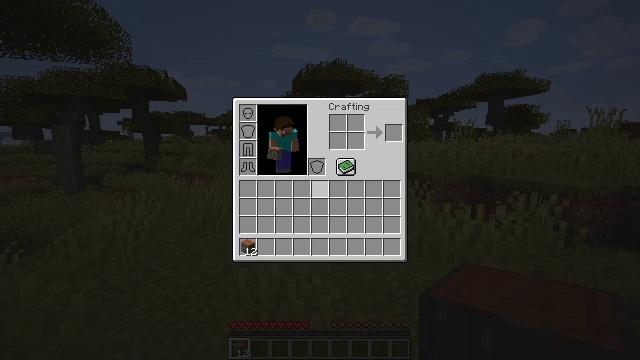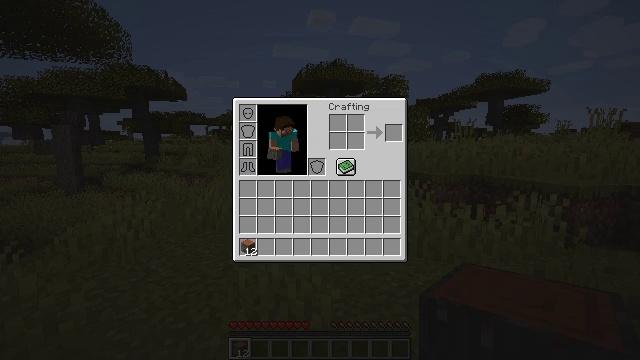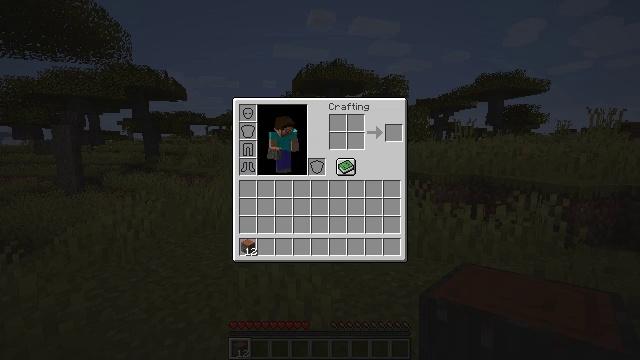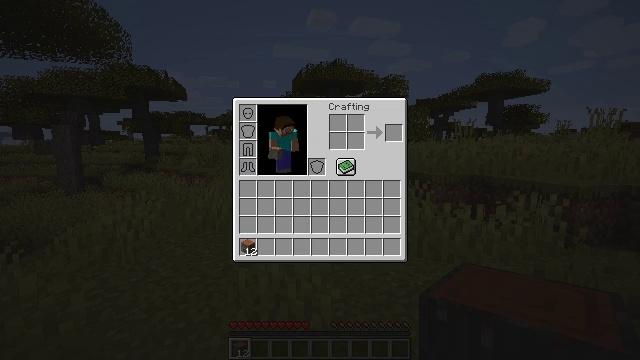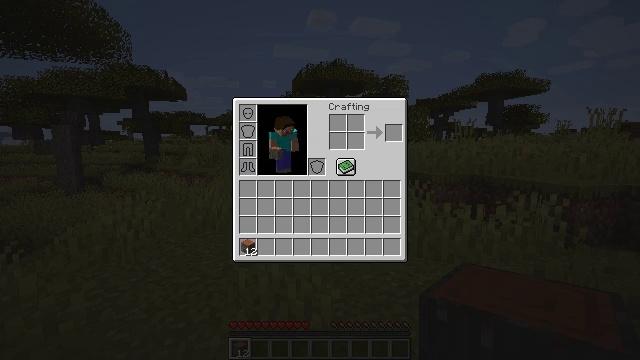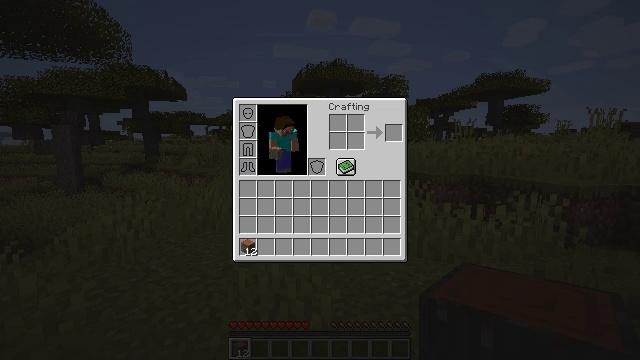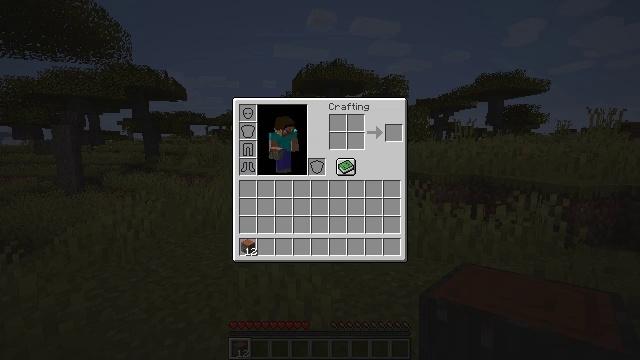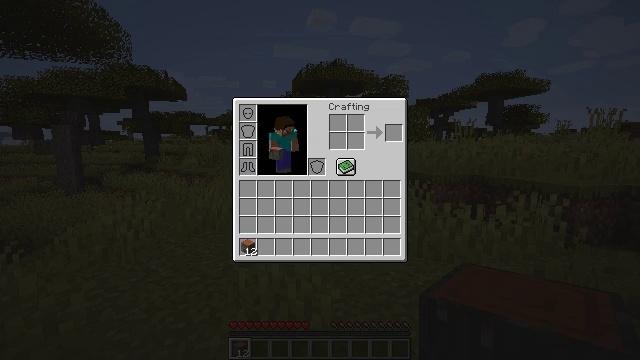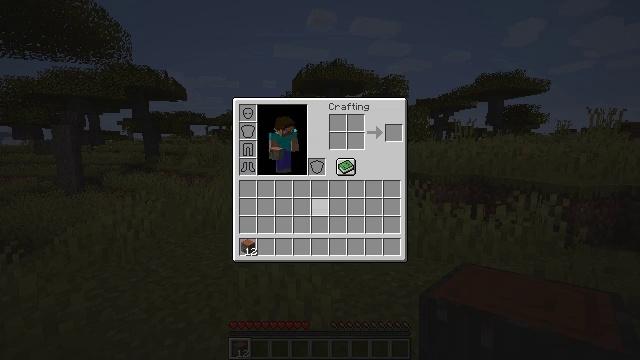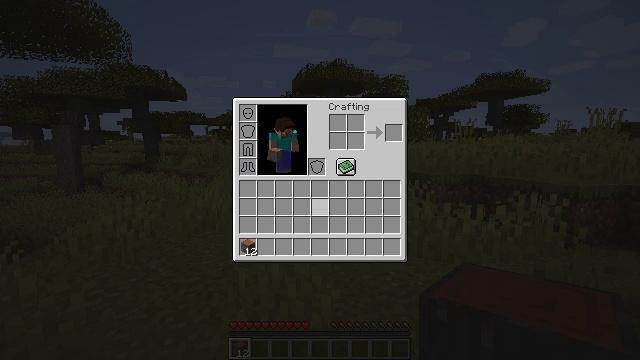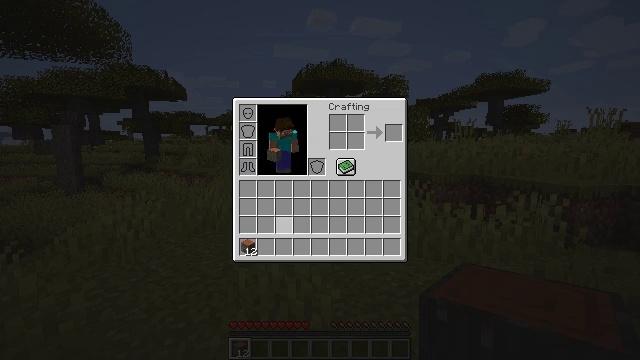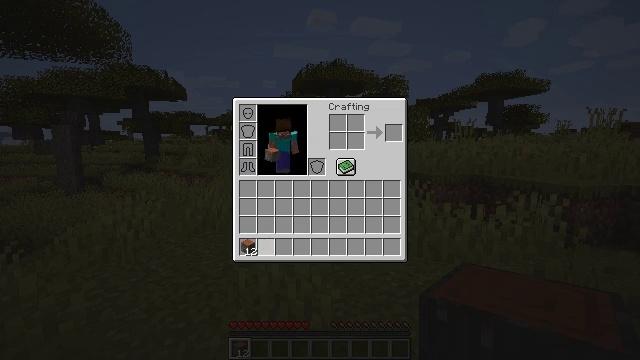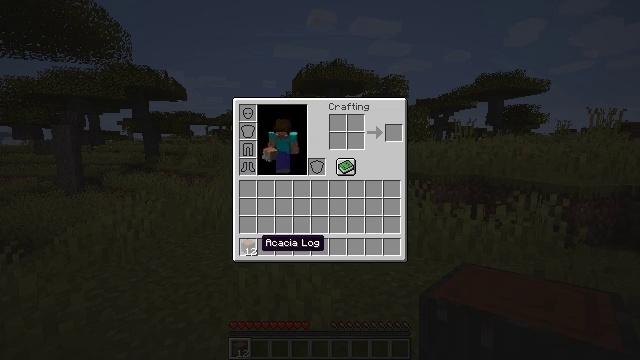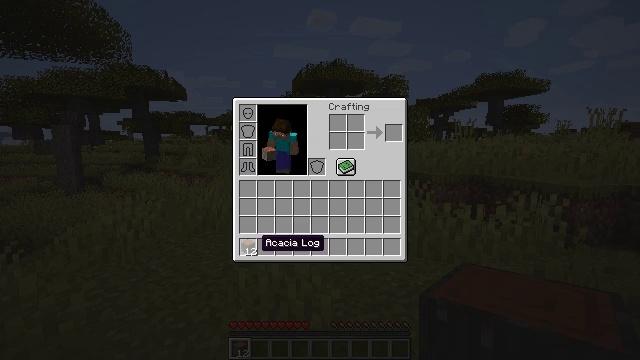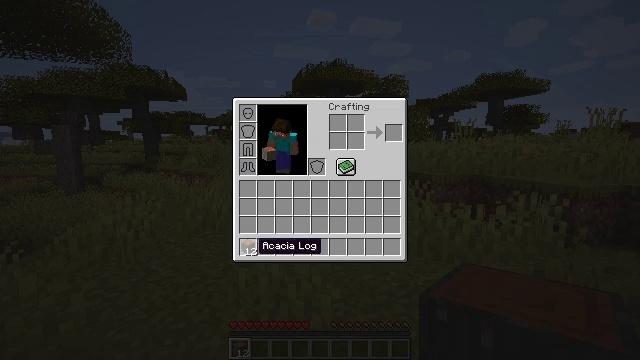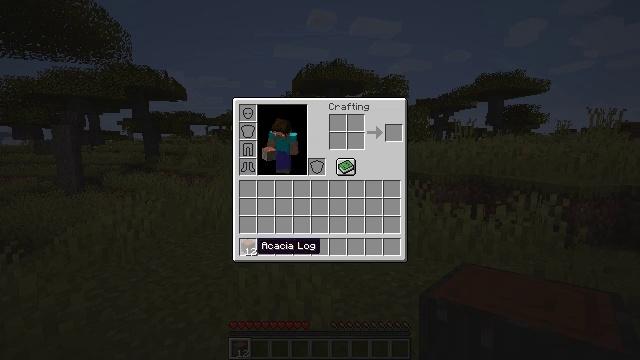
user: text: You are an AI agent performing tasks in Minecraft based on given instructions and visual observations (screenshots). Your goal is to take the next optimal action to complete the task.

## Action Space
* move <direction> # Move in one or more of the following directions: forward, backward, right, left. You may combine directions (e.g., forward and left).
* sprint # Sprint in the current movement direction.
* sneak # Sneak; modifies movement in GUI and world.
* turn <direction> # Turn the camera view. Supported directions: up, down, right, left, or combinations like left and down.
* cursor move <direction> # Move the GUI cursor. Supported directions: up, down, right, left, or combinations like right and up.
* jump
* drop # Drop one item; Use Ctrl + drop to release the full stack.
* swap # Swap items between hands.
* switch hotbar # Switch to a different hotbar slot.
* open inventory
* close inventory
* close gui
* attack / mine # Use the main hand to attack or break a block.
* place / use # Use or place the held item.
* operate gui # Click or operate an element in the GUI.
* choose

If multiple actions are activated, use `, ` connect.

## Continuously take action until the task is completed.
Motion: motion action
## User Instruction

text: Craft acacia planks.
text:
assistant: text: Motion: no_op
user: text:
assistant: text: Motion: no_op
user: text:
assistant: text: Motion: no_op
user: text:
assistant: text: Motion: no_op
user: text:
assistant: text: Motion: no_op
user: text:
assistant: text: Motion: no_op
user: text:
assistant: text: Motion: no_op
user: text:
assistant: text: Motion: cursor move left and down
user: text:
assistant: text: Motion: cursor move left
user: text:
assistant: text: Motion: cursor move left and down
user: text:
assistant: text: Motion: cursor move left and down
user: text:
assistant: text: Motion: cursor move left and down
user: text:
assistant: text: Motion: no_op
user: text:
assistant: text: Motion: no_op
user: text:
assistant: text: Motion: no_op
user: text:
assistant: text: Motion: no_op
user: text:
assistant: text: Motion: no_op
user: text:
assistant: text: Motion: operate gui
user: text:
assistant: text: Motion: operate gui
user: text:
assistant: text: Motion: operate gui
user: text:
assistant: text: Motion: no_op
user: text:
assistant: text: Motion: no_op
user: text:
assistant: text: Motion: no_op
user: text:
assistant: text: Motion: cursor move right
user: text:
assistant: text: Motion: cursor move right and up
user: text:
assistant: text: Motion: cursor move right and up
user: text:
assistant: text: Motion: cursor move right and up
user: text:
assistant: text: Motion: cursor move right and up
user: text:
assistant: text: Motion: no_op
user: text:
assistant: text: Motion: no_op